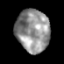
Tissue: prostate
Cell type: T cells
Senescence score: 0.3172
Nuclear area (px): 1392
Mean DAPI intensity: 145.629